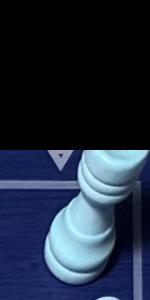
Label: Rook_White